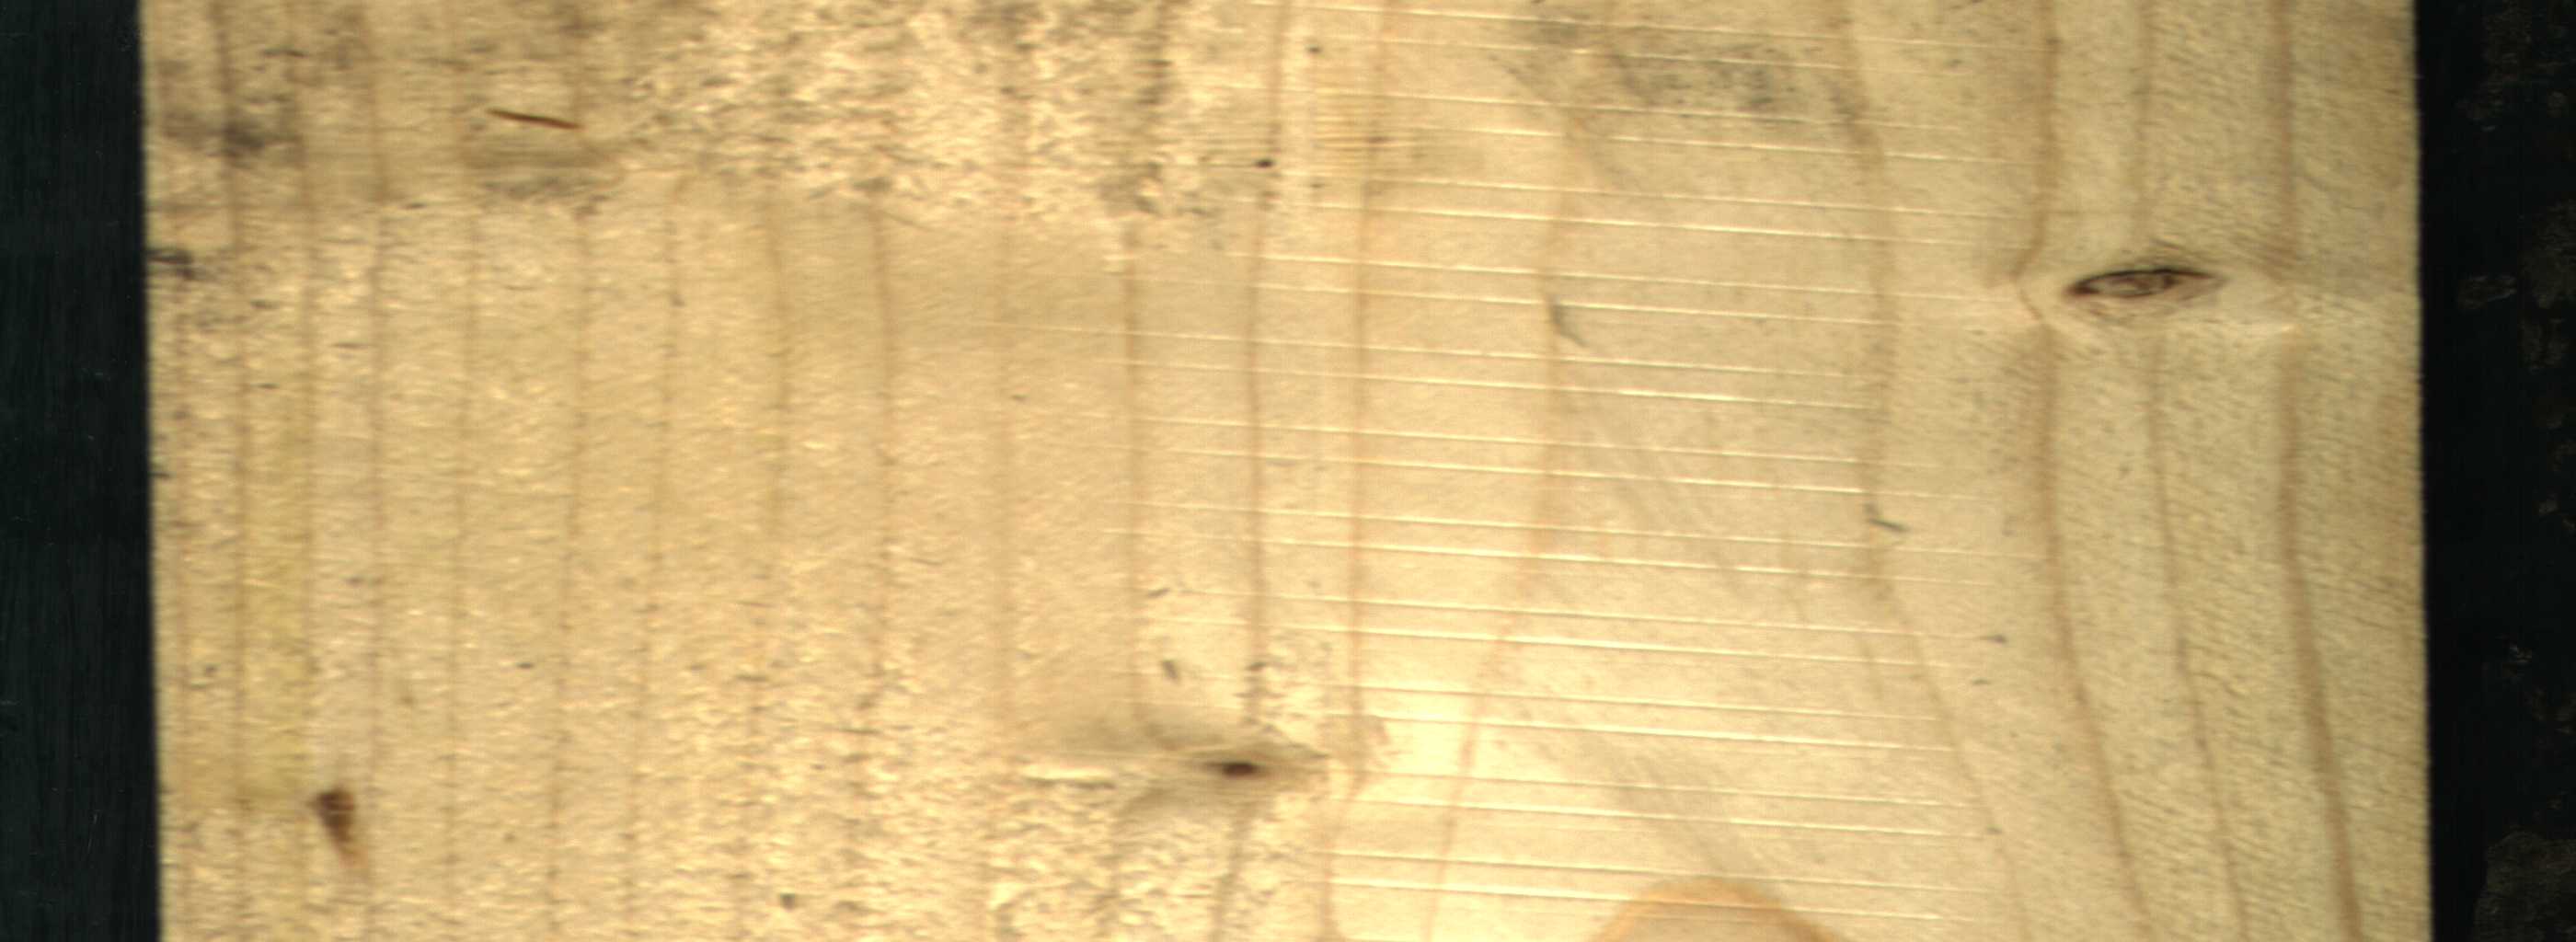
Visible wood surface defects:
resin
Dead_Knot
Live_Knot